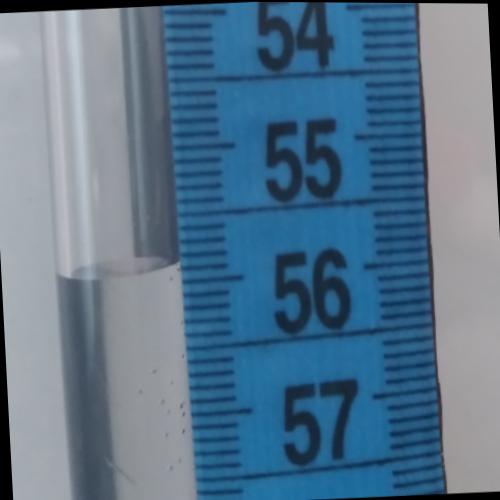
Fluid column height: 55.9 cm